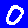
Digit: 0